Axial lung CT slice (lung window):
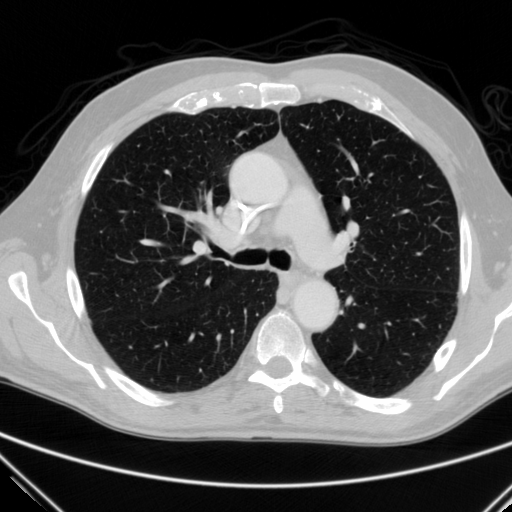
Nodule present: no